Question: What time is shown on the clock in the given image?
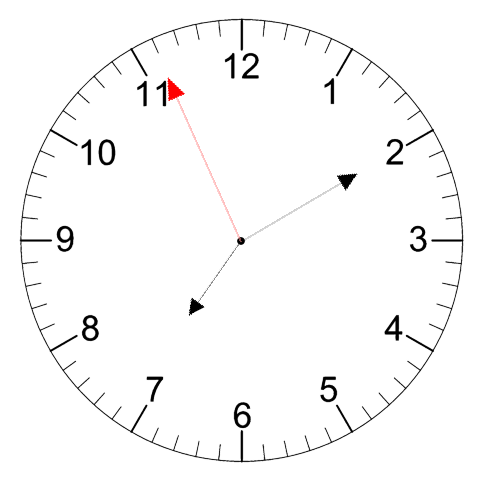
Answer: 07:09:56